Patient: sex M, age 68
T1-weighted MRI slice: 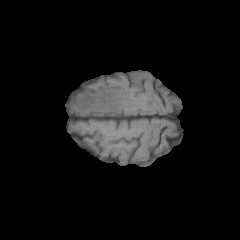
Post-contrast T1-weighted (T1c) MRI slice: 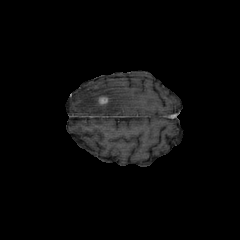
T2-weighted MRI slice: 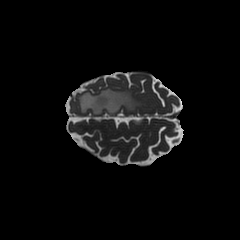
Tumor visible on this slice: yes
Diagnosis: Glioblastoma, IDH-wildtype
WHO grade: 4